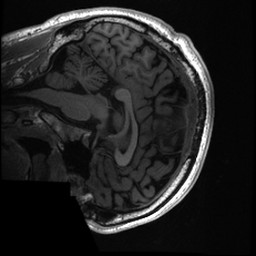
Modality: T1w
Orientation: sagittal
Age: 28
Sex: male